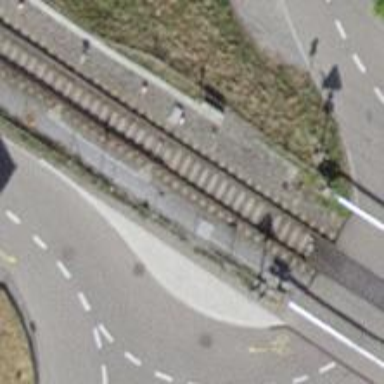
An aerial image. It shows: Railway switch.